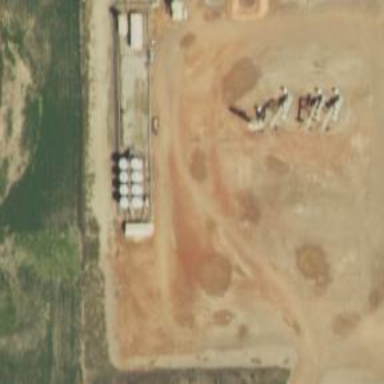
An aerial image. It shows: Storage tank that is man-made.